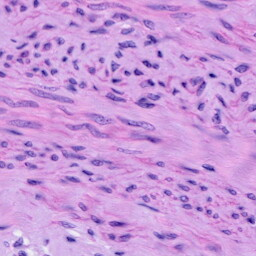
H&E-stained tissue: Cervix